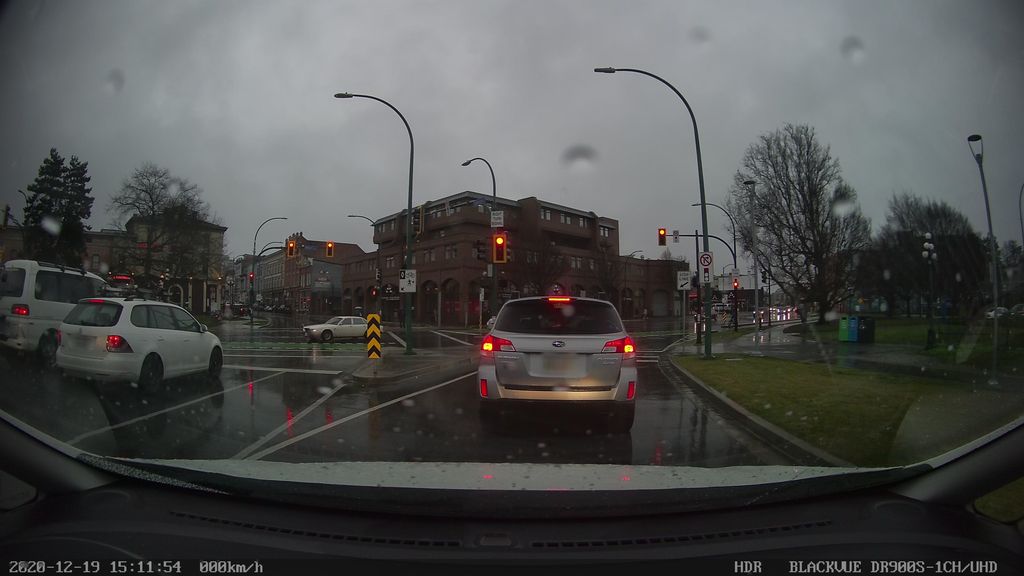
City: victoria